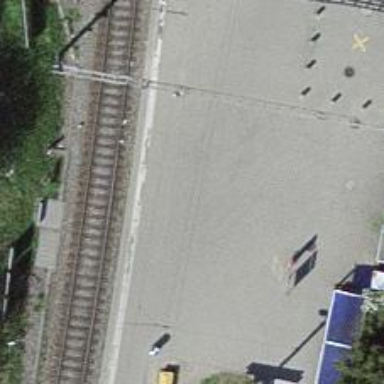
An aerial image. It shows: Sheltered train station with railway halt.